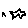
Label: star